Question: I am newbie to Node.js, I am Designing a basic website using Node.js,HTML,CSS,JS.
In My Application After calling localhost:4000/ on my local server i am able to get homepage. In my home page I have a contactus Tab. When I click on that it should redirect to contactus.html page. But when i run it on my server it is showing Cannot GET /contactus.html.
This is my server:
'''
var fs=require('fs');
var express=require('express');
var app=express();
app.use(express.static(__dirname + '/static'));
app.get('/', function(req,res) {
data= fs.readFile('/home/swift-03/WebstormProjects/website/static/HTML/home.html', function (err, data) {
res.setHeader('Content-Type', 'text/html');
res.send(data);
});
});
app.listen(4000);
'''
and my Html page is:
'''
<!DOCTYPE html>
<html>
<head>
<script>
function contactus() {
document.location="contactus.html";
}
</script>
</head>
<body>
<div class="pos_right">
<ul class="div">
<li><a href="#" onclick="contactus()">Contact</a></li>
</ul>
</div>
</body>
</html>
'''
this is my directory structure:

Thanks in advance!!!
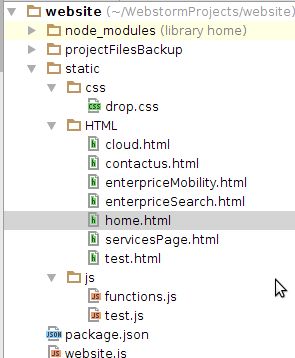
Answer: You have not set the route for contactus.html . Add another get entry for that.
'''
app.get('/contactus.html', function(req,res) {
data= fs.readFile('/home/swift-03/WebstormProjects/website/static/HTML/contactus.html', function (err, data) {
res.setHeader('Content-Type', 'text/html');
res.send(data);
});
'''
If you want to set routes dynamically. You may set the route in the following way. Then you don't have to add multiple entries for each route. But be carefully about the security as user can access any file inside the directory..
'''
app.get('/*', function(req,res) {
data= fs.readFile('/home/swift-03/WebstormProjects/website/static/HTML/' + req.url, function (err, data) {
res.setHeader('Content-Type', 'text/html');
res.send(data);
});
'''